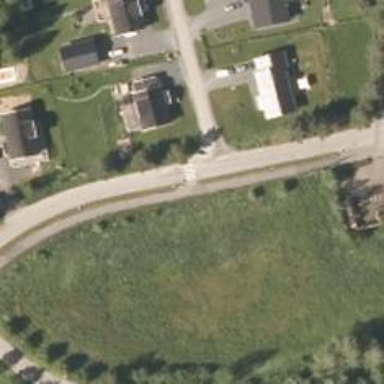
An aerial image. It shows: Cycleway.